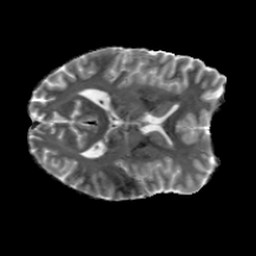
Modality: MD
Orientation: axial
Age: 29
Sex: male
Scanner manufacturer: siemens
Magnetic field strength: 6.98 T
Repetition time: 7.776 s
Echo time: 0.076 s